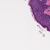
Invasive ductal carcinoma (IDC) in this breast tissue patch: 0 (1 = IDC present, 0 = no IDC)